Field crop: maize
Growth stage: 2
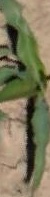
Species: maize